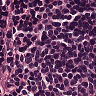
Metastatic tissue present: no